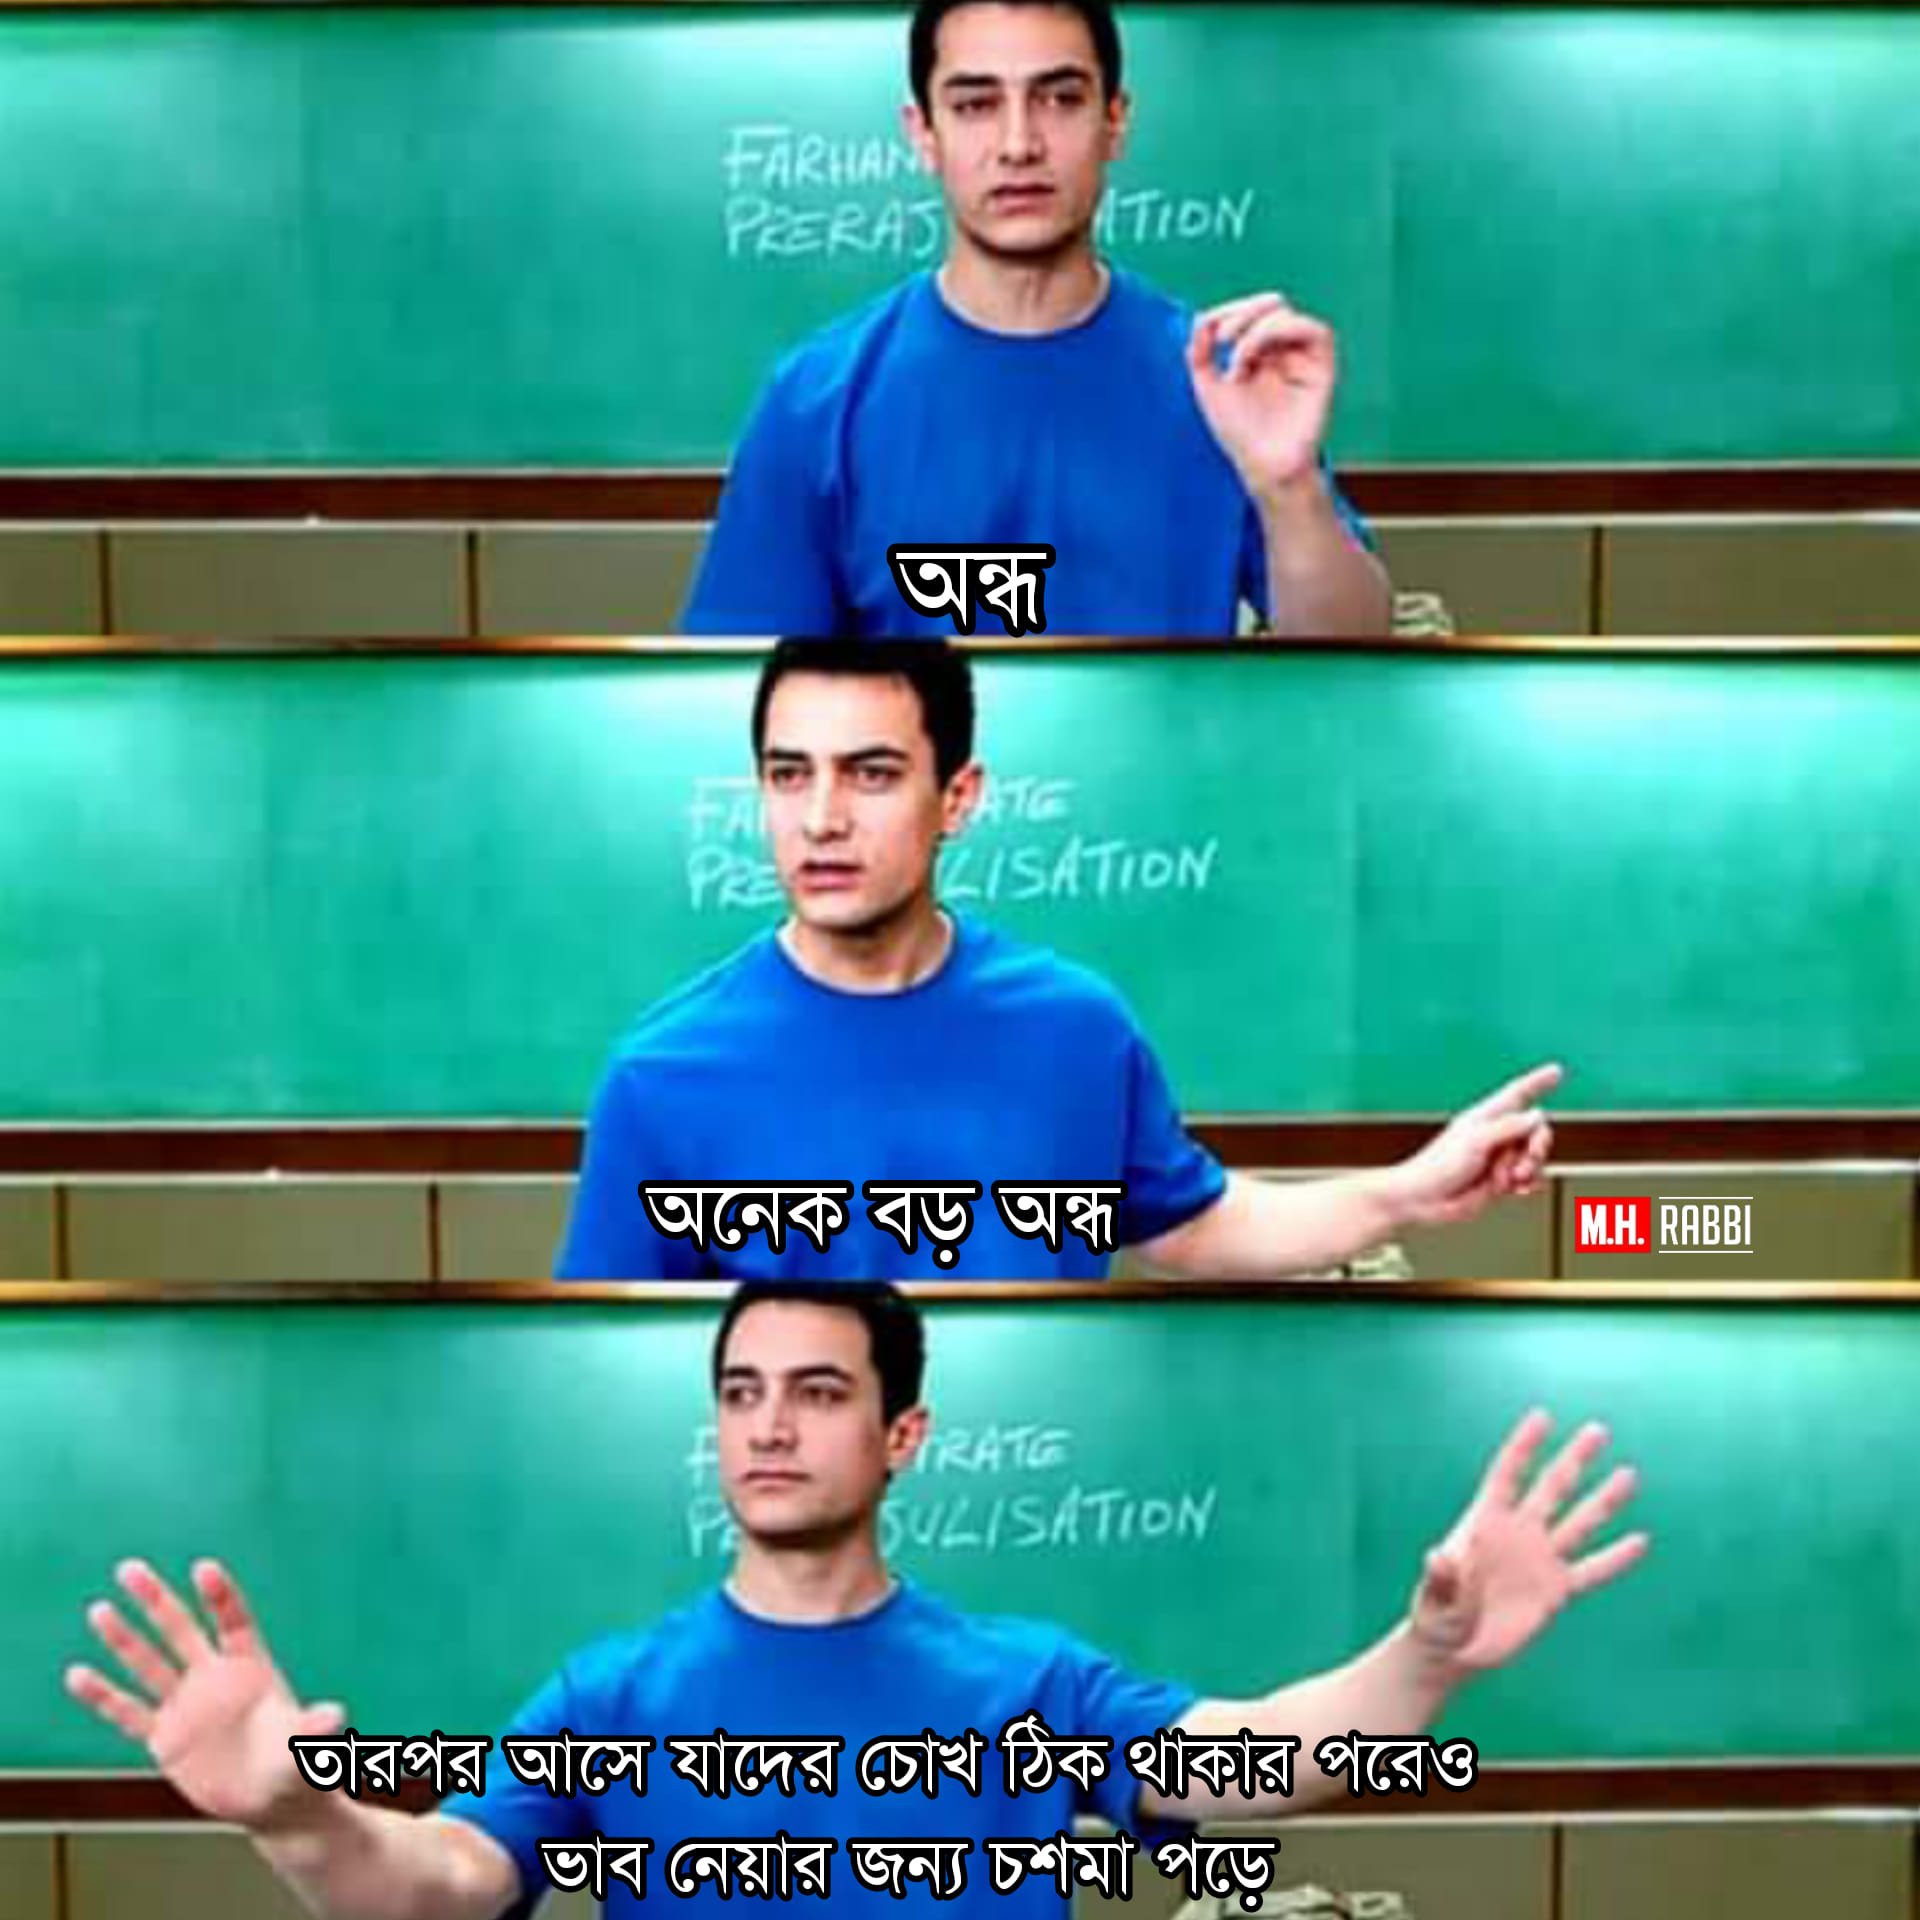
Caption: অন্ধ    অনেক বড় অন্ধ     তারপর আসে যাদের চোখ ঠিক থাকার পরেও ভাব নেয়ার জন্য চশমা পড়ে
Label: non-hate